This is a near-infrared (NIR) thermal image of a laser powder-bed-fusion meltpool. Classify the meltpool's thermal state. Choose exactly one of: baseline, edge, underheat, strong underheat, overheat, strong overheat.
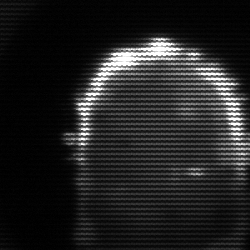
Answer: baseline